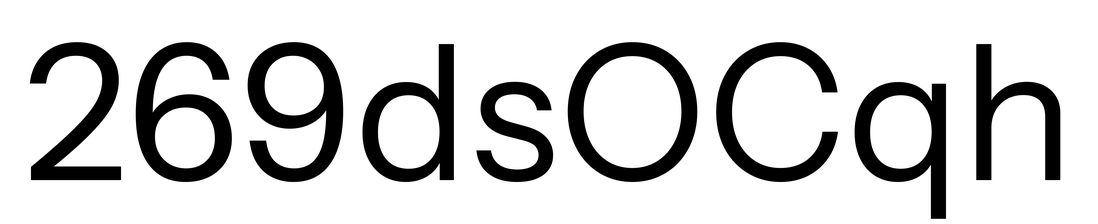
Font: InstrumentSans_Regular